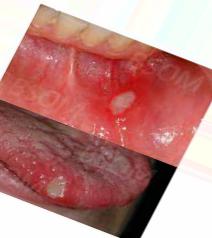
Condition: Mouth Ulcer